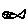
Label: fish